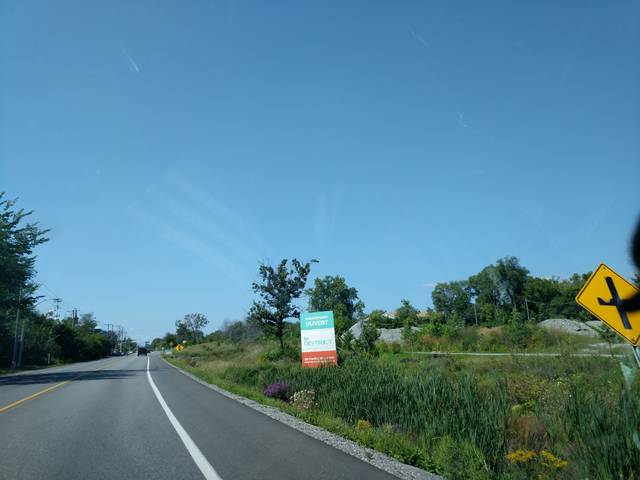
Region: Canada
Coordinates: 45.387, -75.802